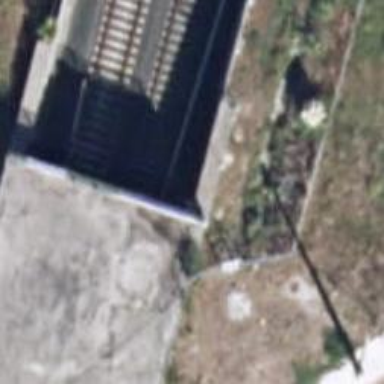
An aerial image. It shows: Railway tunnel with electrified contact lines.